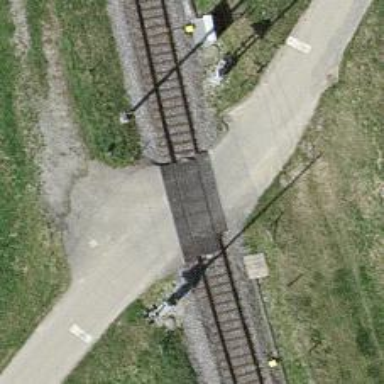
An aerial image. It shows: Level crossing along the railway.